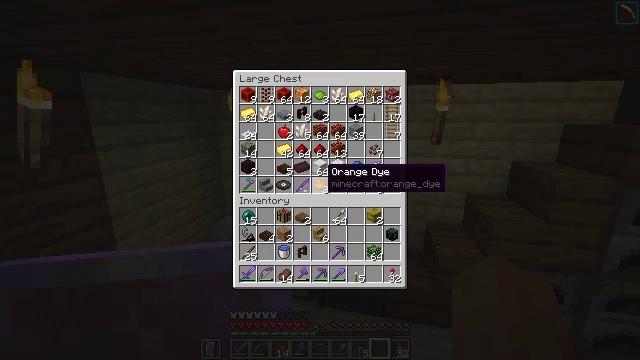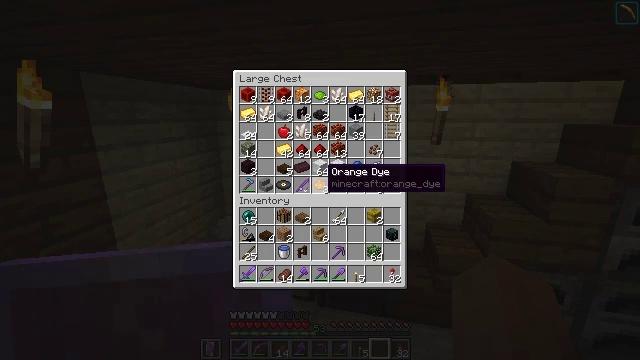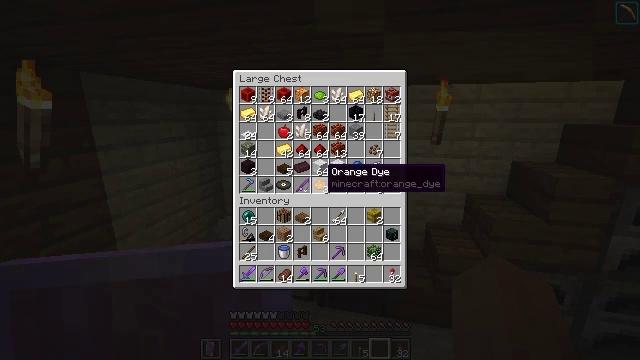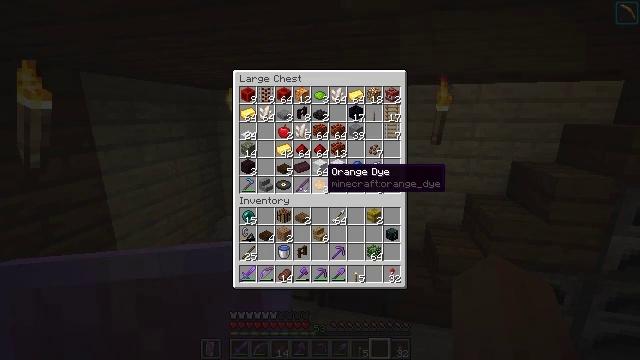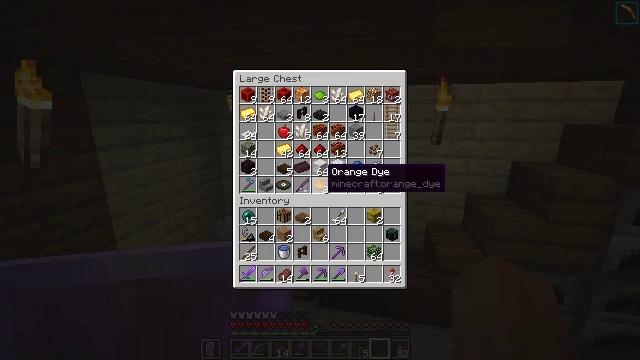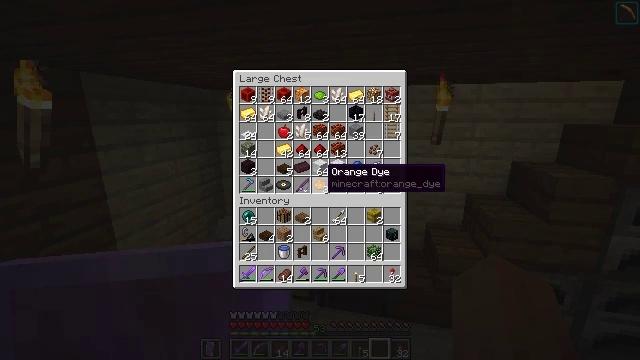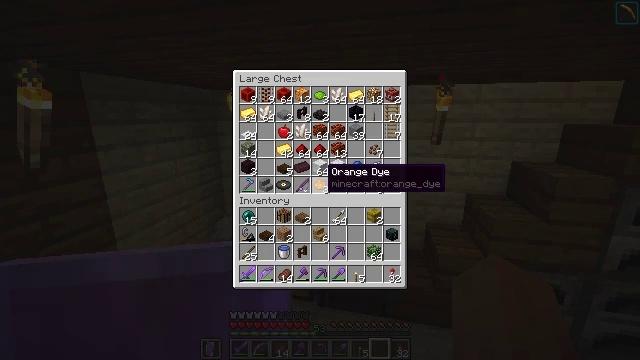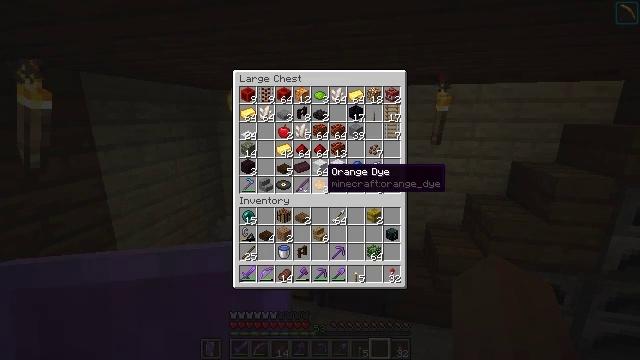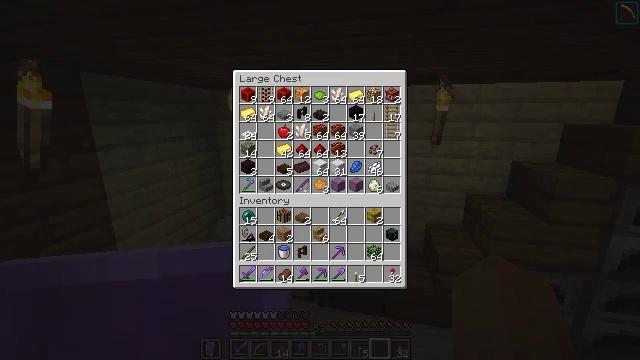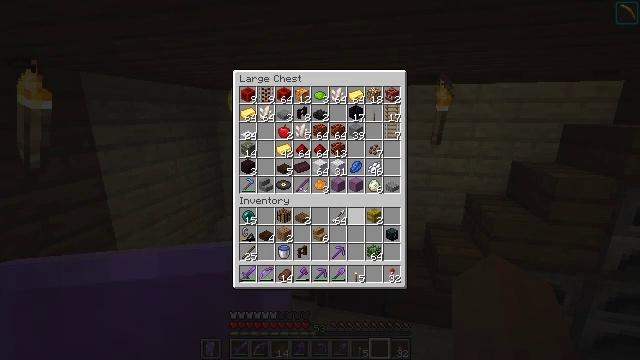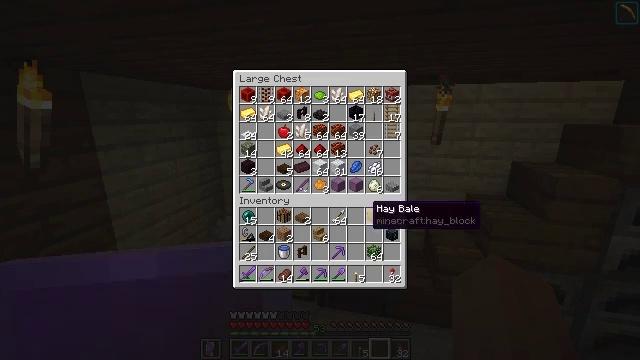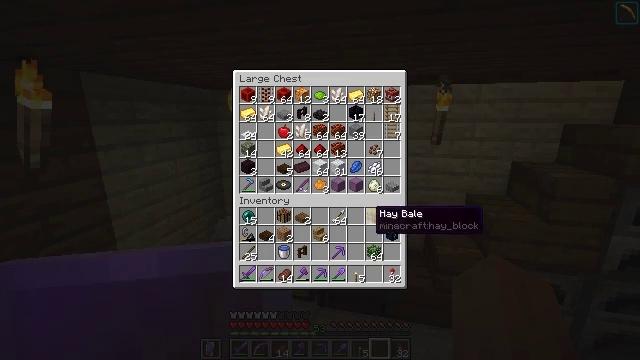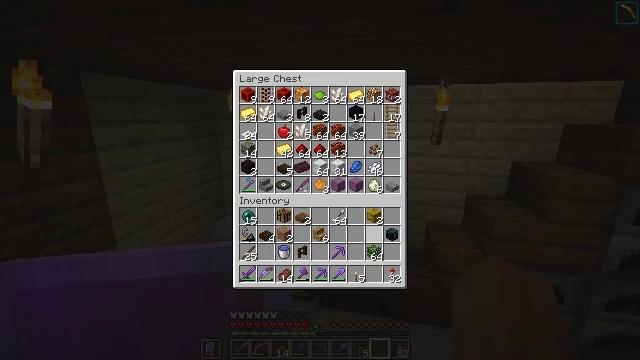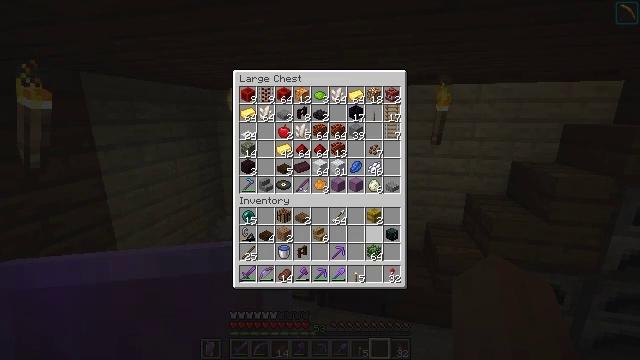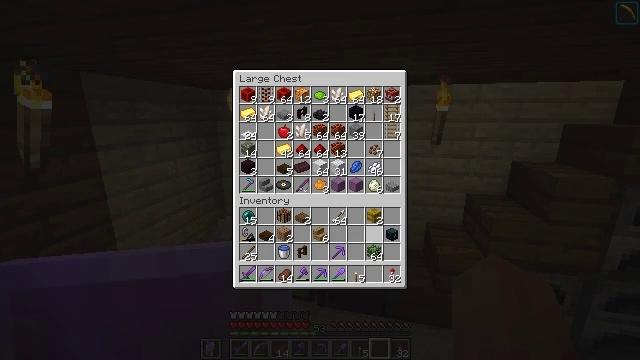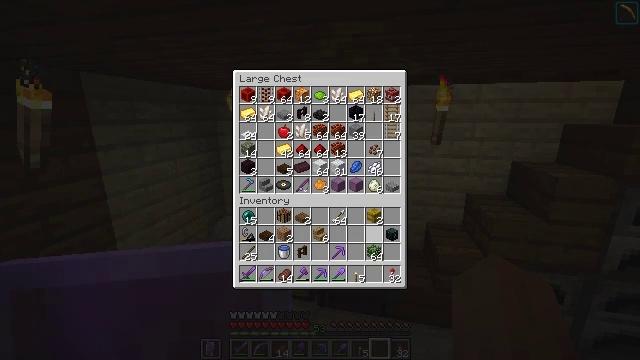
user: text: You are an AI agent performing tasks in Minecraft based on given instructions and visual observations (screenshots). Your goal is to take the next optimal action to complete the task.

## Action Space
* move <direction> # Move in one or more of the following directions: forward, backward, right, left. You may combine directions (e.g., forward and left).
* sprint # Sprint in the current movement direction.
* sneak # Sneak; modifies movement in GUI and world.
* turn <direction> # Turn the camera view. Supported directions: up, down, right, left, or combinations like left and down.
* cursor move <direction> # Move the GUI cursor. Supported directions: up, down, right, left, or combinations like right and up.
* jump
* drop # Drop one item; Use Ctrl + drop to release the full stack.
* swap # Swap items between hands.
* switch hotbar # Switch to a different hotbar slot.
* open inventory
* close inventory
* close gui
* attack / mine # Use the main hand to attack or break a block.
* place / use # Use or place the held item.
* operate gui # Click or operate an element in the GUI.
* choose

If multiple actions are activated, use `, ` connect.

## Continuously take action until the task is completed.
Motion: motion action
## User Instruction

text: Break the brown shulker box to pick it up.
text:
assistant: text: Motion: no_op
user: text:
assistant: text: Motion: no_op
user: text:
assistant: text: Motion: no_op
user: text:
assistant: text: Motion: no_op
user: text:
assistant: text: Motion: no_op
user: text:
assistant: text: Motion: no_op
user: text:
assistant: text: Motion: no_op
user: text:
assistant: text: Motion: turn right and down
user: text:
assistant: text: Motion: turn right and down
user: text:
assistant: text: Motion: no_op
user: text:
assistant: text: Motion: no_op
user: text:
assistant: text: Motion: no_op
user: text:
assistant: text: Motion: no_op
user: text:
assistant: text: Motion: no_op
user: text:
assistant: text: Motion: no_op
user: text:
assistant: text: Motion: no_op
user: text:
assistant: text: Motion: no_op
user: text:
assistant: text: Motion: no_op
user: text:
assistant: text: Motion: no_op
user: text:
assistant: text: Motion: no_op
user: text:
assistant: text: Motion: no_op
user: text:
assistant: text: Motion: turn left
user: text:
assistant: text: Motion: turn left
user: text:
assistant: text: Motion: no_op
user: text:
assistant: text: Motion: no_op
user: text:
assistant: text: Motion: no_op
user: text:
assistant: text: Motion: no_op
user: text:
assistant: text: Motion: no_op
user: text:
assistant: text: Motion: turn left
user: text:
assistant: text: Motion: no_op